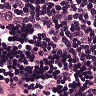
Metastatic tissue present: no